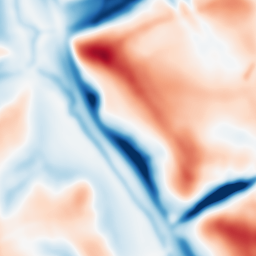
Category: multiscale
Decomposition family: dog
Decomposition parameters: sigma_low: 3
sigma_high: 20
Upsampling method: linear_exact
Upsampling parameters: scale: 2
Upsampling scale: 2